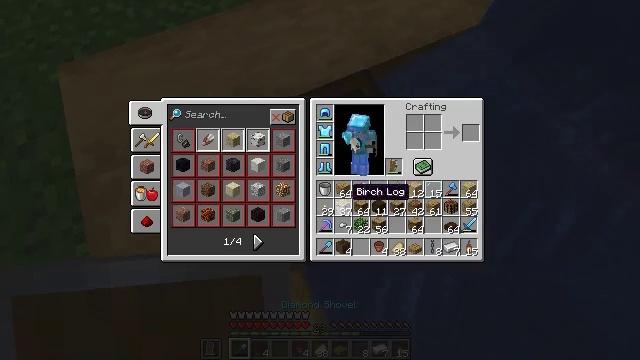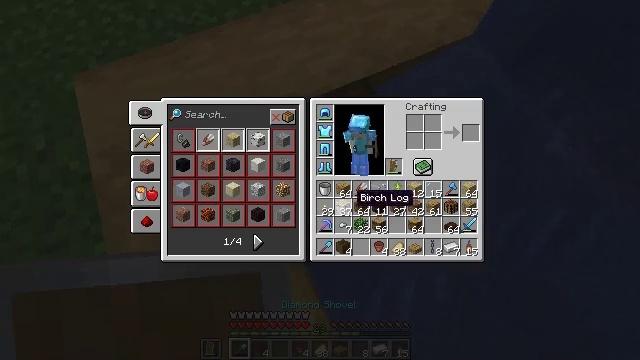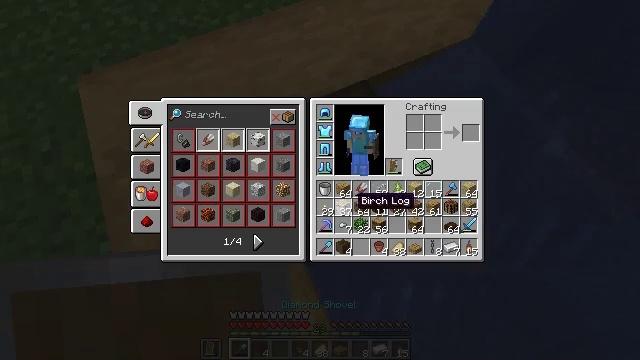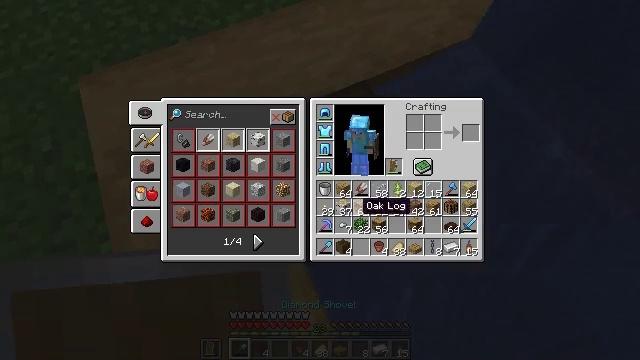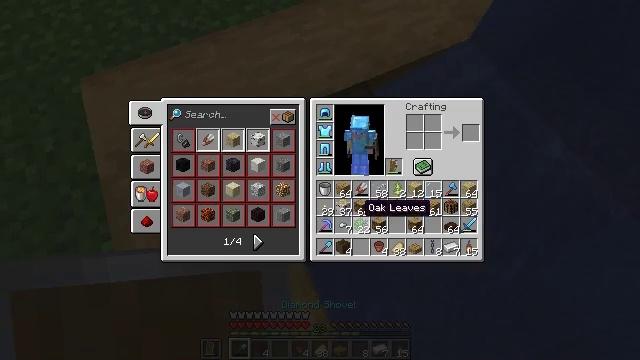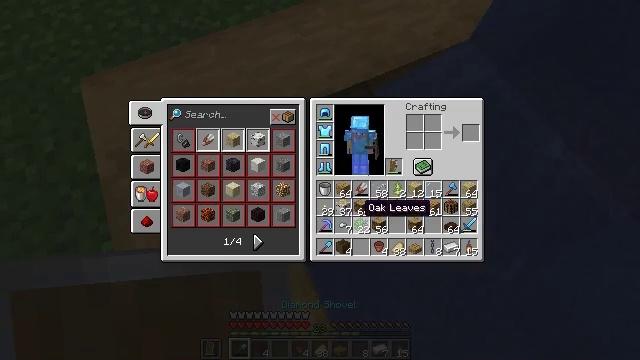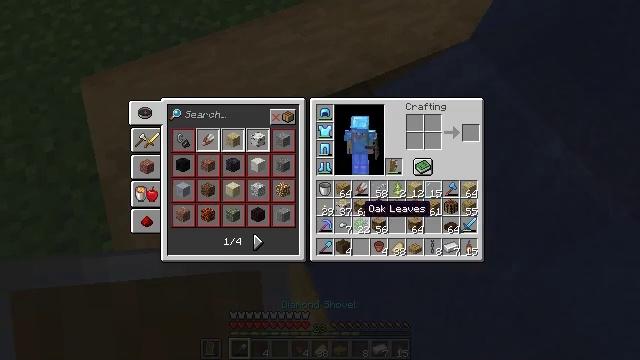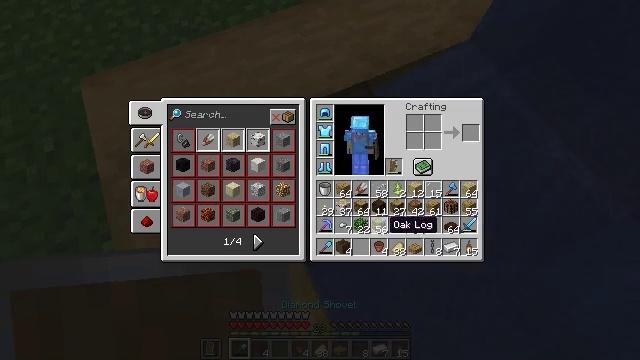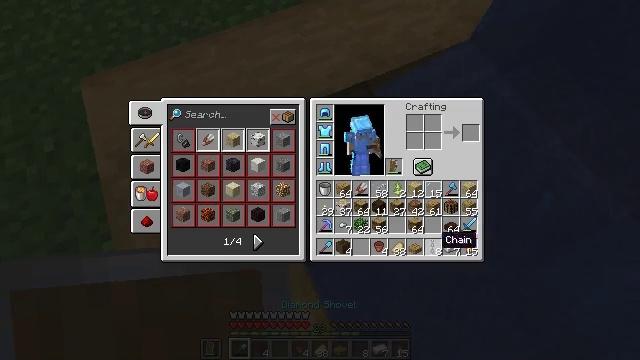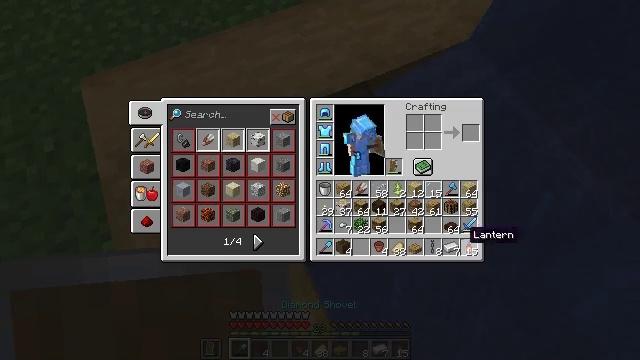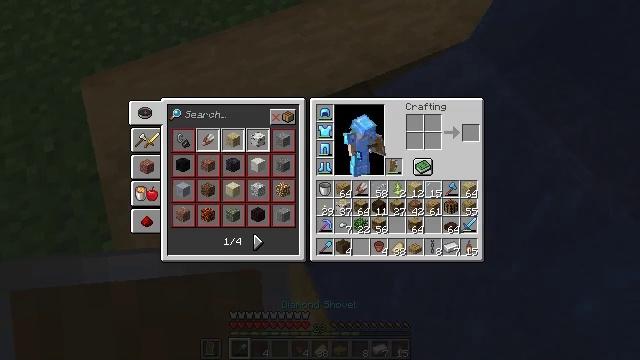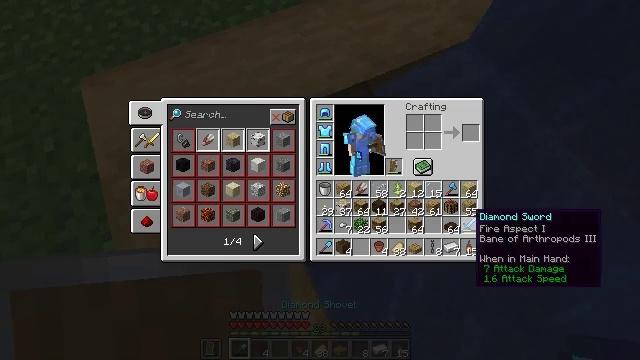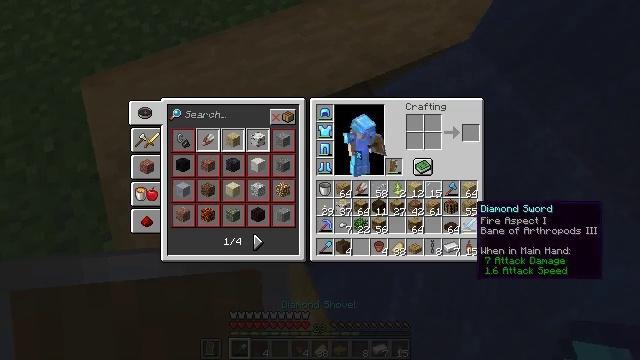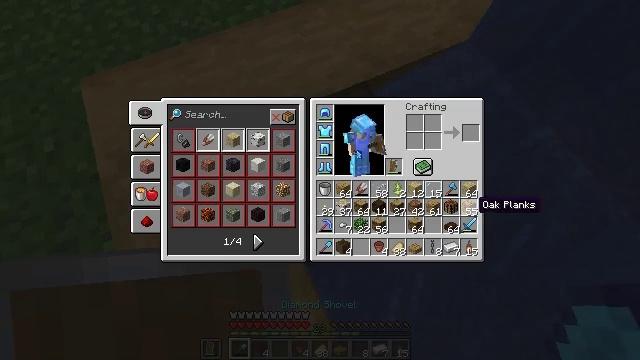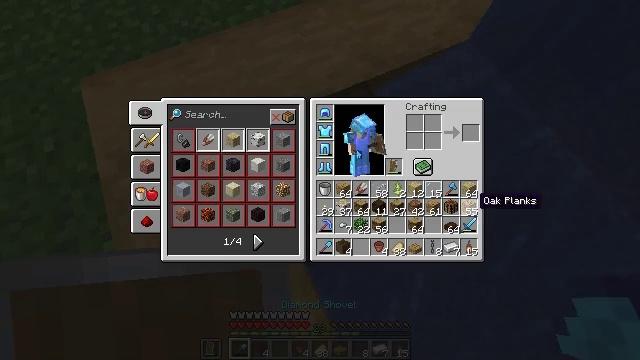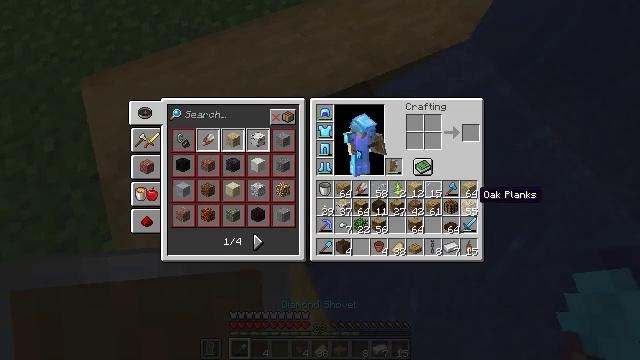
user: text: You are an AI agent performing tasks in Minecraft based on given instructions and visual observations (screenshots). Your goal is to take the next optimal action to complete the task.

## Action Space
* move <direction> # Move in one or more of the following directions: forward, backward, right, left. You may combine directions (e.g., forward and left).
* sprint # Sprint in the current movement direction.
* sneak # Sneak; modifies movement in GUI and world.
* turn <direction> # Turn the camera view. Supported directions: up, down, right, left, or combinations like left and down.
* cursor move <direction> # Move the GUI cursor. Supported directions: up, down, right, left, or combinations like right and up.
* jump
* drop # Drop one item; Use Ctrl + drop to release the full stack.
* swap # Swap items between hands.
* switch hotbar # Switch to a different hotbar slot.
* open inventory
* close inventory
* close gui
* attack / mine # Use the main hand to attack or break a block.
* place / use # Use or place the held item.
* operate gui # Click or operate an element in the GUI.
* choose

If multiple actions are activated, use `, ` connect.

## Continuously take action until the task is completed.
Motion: motion action
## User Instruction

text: Harvest the stripped dark oak log from a tree.
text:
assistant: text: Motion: sneak
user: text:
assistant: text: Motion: sneak
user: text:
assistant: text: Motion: sneak
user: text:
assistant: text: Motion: sneak
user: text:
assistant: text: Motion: sneak
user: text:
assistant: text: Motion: sneak
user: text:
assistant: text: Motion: sneak, cursor move right and down
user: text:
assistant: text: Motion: sneak, cursor move right and down
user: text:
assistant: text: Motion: sneak, cursor move right
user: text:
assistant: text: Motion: sneak, cursor move up
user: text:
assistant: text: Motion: sneak, cursor move up
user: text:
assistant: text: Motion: sneak, cursor move up
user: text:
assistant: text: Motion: sneak
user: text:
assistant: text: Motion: sneak
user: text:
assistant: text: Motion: sneak
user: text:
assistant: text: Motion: sneak, cursor move left
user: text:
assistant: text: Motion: sneak
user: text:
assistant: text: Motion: sneak
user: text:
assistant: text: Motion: sneak
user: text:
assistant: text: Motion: sneak
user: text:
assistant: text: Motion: sneak
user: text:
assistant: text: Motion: sneak
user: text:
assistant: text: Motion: sneak, switch to hotbar 1
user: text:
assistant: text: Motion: sneak, switch to hotbar 1
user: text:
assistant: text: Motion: sneak, switch to hotbar 1
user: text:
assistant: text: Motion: no_op
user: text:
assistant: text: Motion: no_op
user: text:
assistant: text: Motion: no_op
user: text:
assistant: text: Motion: no_op
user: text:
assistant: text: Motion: turn right and down